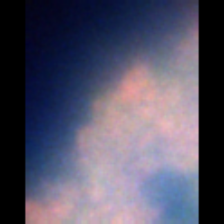
Taxon: Unknown_full_image
Group: Unknown